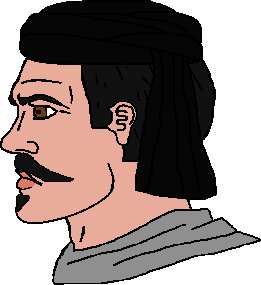
Label: 4_Yes_Chad